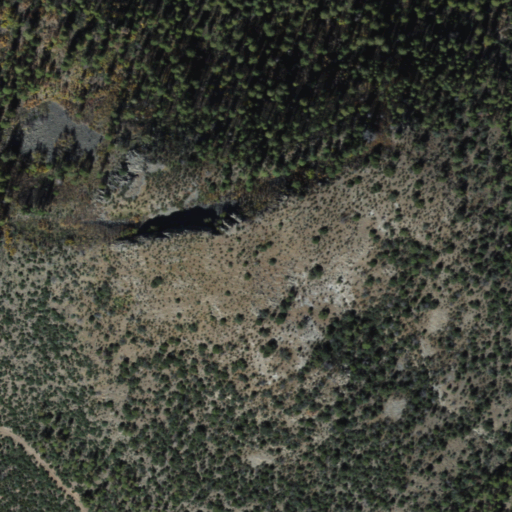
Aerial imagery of mountain in Arizona named Round Top Mountain containing evergreen forest and shrub